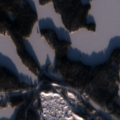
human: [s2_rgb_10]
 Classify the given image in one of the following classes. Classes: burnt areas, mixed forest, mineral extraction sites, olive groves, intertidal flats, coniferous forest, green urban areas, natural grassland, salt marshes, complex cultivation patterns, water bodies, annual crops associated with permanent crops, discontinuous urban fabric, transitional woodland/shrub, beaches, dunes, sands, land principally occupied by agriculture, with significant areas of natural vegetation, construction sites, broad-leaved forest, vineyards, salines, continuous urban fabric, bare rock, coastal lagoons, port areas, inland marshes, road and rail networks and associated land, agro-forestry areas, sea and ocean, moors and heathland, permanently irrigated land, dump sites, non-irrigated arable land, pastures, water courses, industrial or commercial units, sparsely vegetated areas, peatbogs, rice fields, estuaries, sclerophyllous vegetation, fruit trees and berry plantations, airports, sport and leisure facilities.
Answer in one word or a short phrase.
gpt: coniferous forest, water bodies